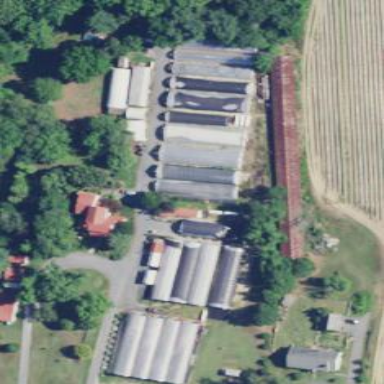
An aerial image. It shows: Area dedicated to greenhouse horticulture.